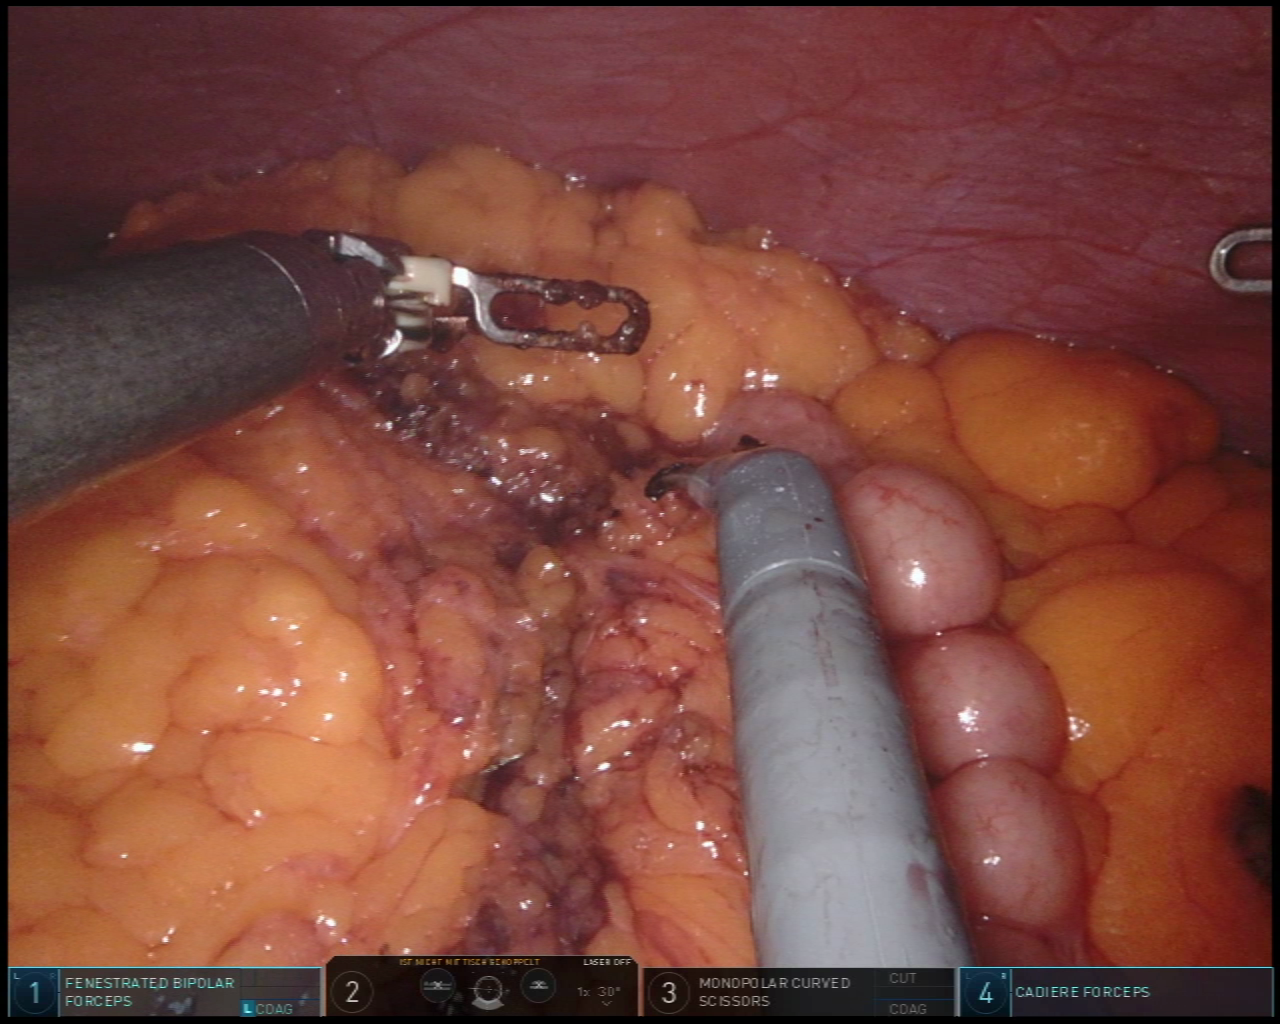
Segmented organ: abdominal_wall
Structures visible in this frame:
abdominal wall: yes
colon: yes
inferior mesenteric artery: no
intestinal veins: no
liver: no
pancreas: no
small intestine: no
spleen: no
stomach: no
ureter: no
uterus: no
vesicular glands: no